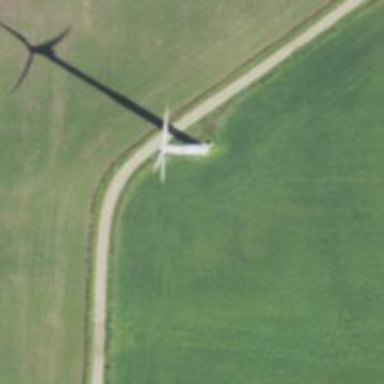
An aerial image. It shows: Wind turbine power generator.